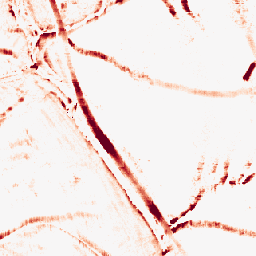
Category: morphological
Decomposition family: morphological_rect
Decomposition parameters: operation: opening
width: 10
height: 10
Upsampling method: area
Upsampling parameters: scale: 8
Upsampling scale: 8